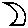
Label: moon